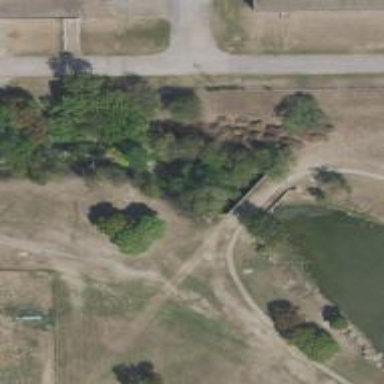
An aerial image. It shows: Disc golf hole as part of disc golf sport activity.